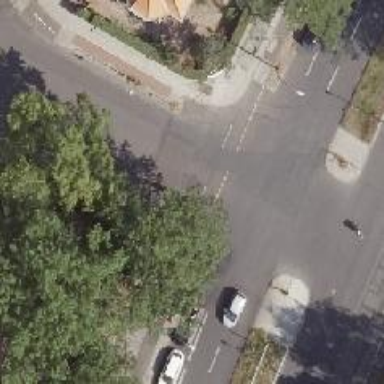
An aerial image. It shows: Residential road with asphalt surface and cycle track.